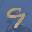
Label: 9